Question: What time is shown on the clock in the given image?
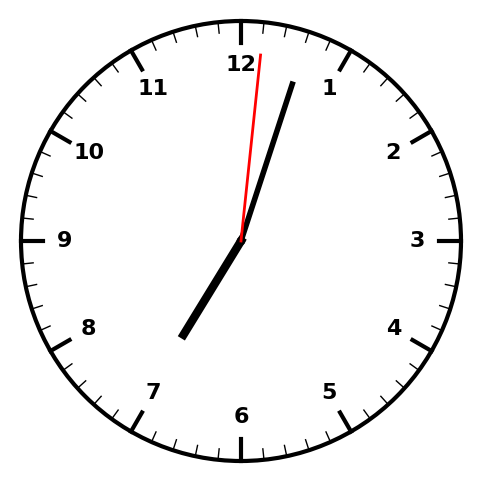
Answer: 07:03:01